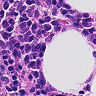
Metastatic tissue present: no